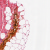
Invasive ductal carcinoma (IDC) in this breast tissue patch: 0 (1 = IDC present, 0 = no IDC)